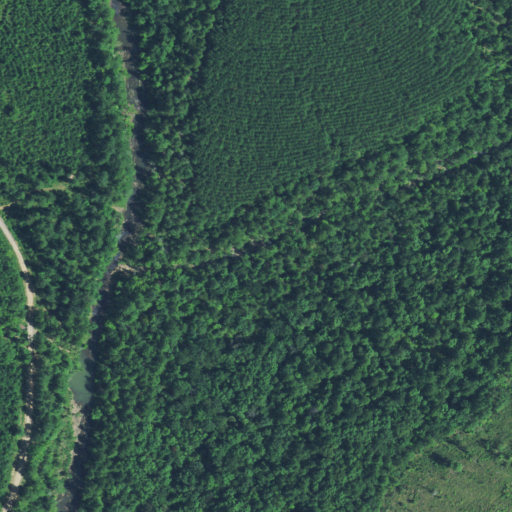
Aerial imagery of valley in Oklahoma named Crane Hollow containing evergreen forest, mixed forest, grassland, open development, deciduous forest, and shrub